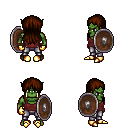
a pixel art fantasy rpg character, male body template, orc, green skin, maroon pirate shirt, metal pants, brown unkempt hairstyle, gold gloves, gold boots, shield, four views (front, back, left, right), 2x2 character sprite sheet, small pixel art, hard edges, no anti-aliasing